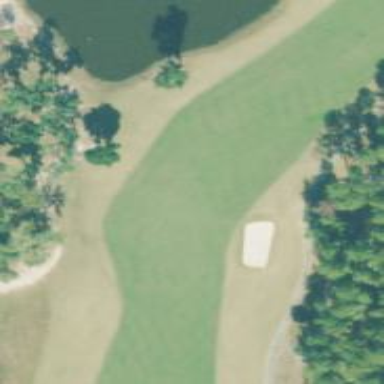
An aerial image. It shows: View of golf hole.